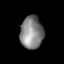
Tissue: lung
Cell type: Epithelial cells
Senescence score: 0.1877
Nuclear area (px): 733
Mean DAPI intensity: 131.746